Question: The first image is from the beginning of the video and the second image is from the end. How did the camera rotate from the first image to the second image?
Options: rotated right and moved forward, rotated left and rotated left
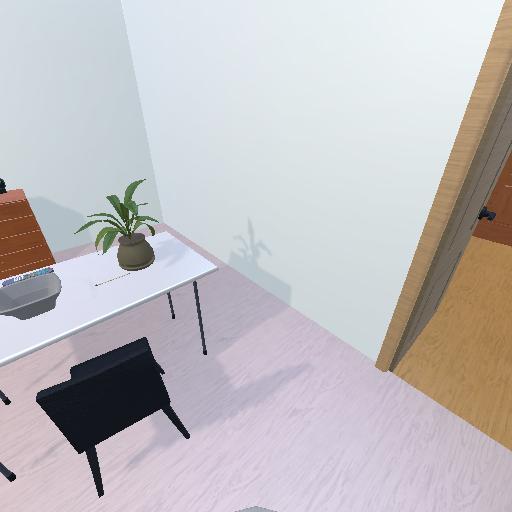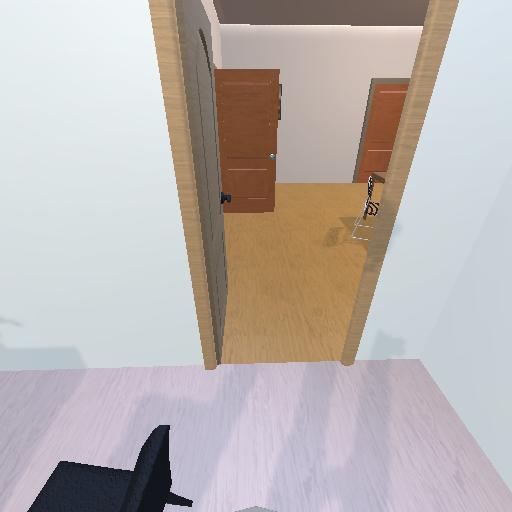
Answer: rotated right and moved forward